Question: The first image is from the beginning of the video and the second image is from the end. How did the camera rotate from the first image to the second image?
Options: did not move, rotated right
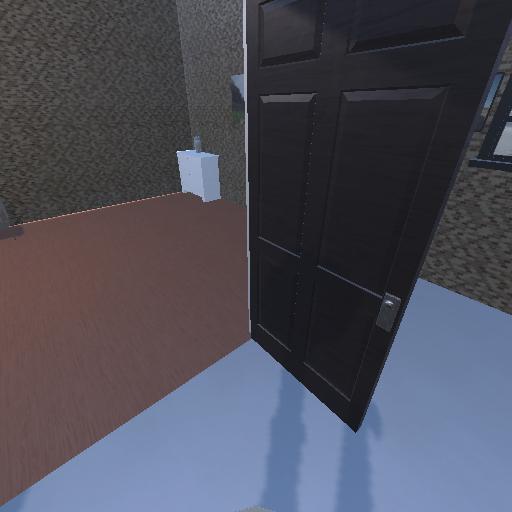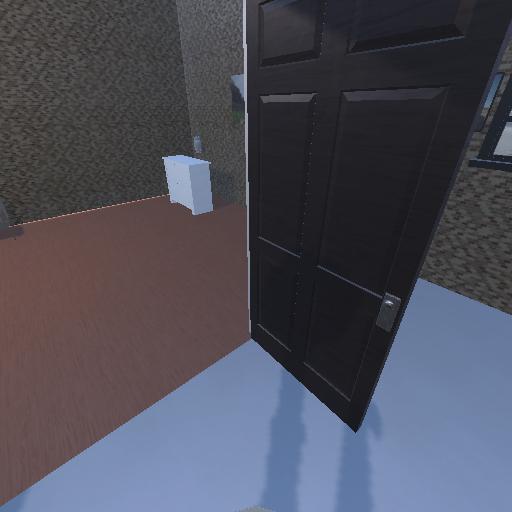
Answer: did not move